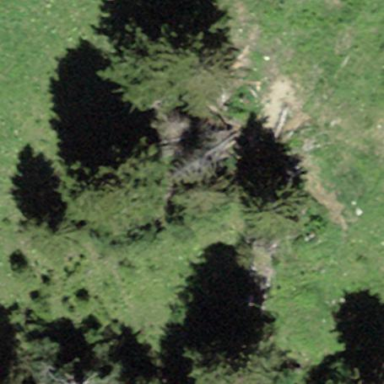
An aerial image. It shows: Forest area.